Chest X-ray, PA view. Patient: 47 years old, sex F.
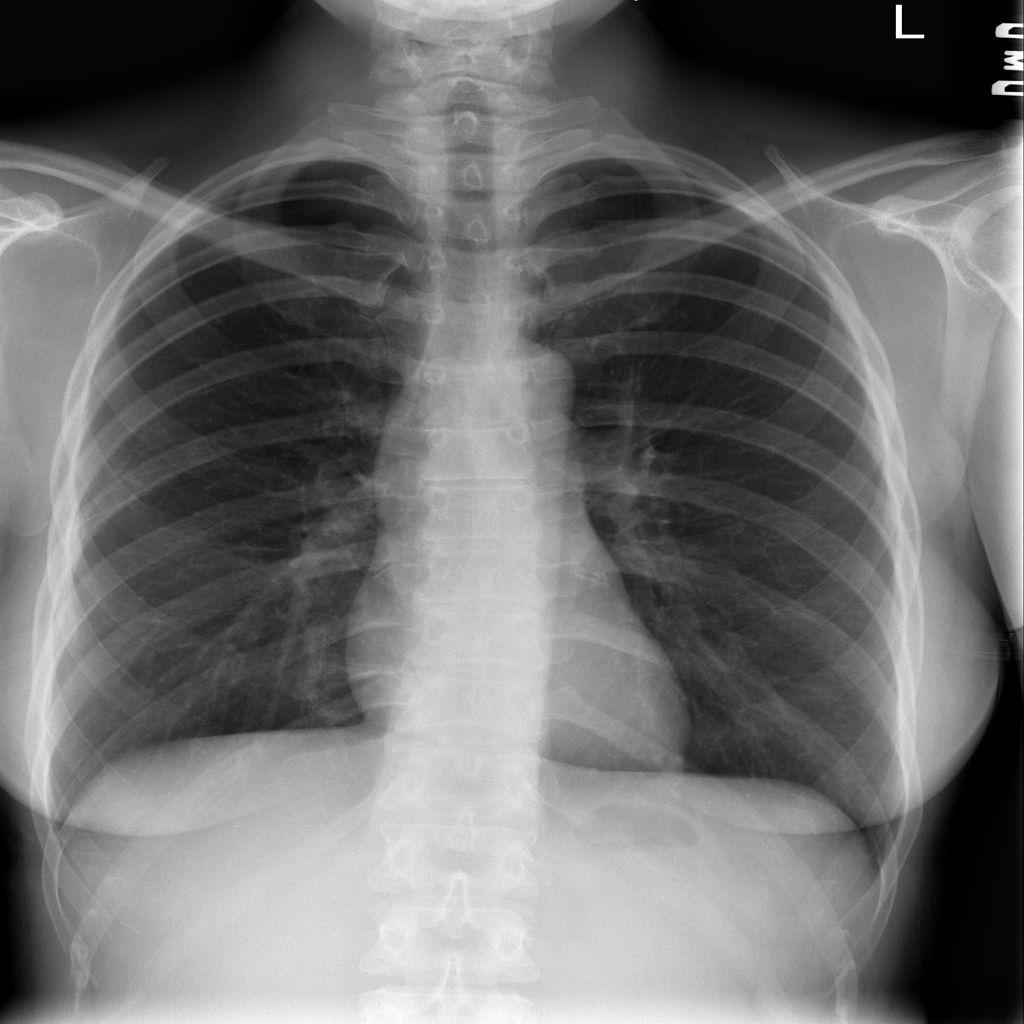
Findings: No Finding